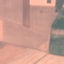
Land use / land cover class: AnnualCrop